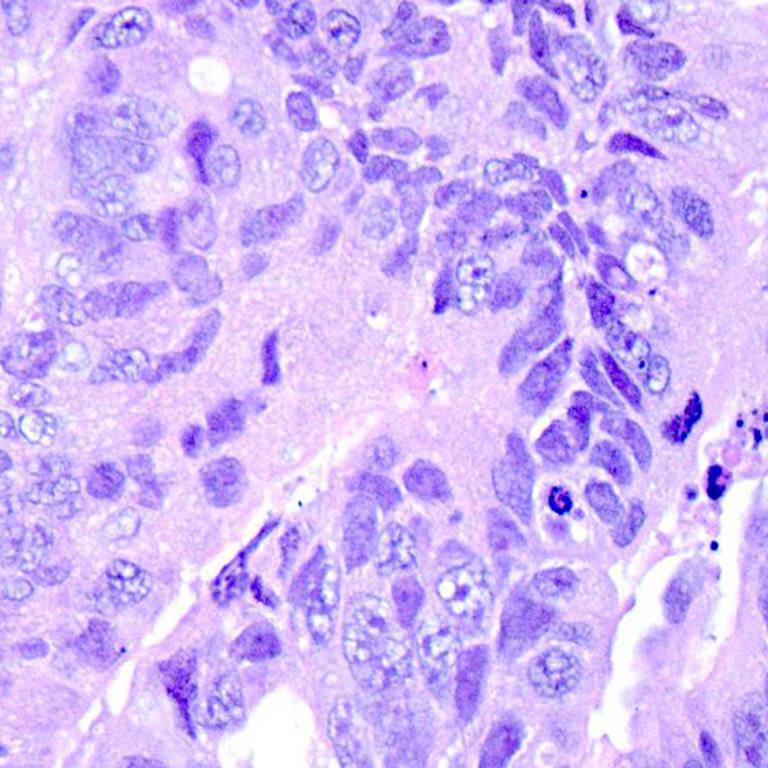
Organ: colon
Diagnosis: adenocarcinomas